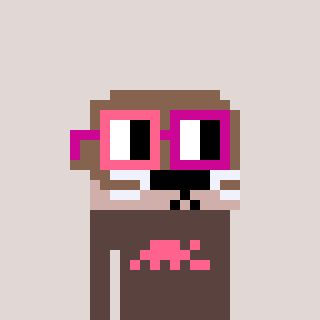
a pixel art character with square pink and red glasses, a otter-shaped head and a darkbrown-colored body on a warm background